Question: I have the following HTML document:
'''
<!DOCTYPE HTML>
<html>
<head>
<meta charset="utf-8">
<title>Teg DIV</title>
<style type="text/css">
.block1 {
width: 200px;
background: #ccc;
padding: 5px;
padding-right: 20px;
border: solid 1px black;
float: left;
}
</style>
</head>
<body>
<div class="block1">Text Content</div>
</body>
</html>
'''
How do I describe the style to get the following?

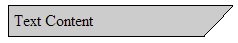
Answer: Until CSS4 'border-corner-shape' property <URL>:
'''
<div class="box">
Text Content
</div>
'''
'''
.box {
width: 200px;
height: 35px;
line-height: 35px;
padding: 0 5px;
background-color: #ccc;
padding-right: 20px;
border: solid 1px black;
border-right: 0;
position: relative;
}
.box:after {
content: "";
display: block;
background-color: #ccc;
border: solid 1px black;
border-left: 0;
width: 35px;
height: 35px;
position: absolute;
z-index: -1;
top: -1px; /* pull it up because of 1px border */
right: -17.5px; /* 35px / 2 */
transform: skew(-45deg);
-o-transform: skew(-45deg);
-moz-transform: skew(-45deg);
-webkit-transform: skew(-45deg);
}
'''
Here is <URL>.
There's another 'div' in example above has 'class' attribute of 'box2', which implemented without using CSS3 declarations that you might consider using it ;)